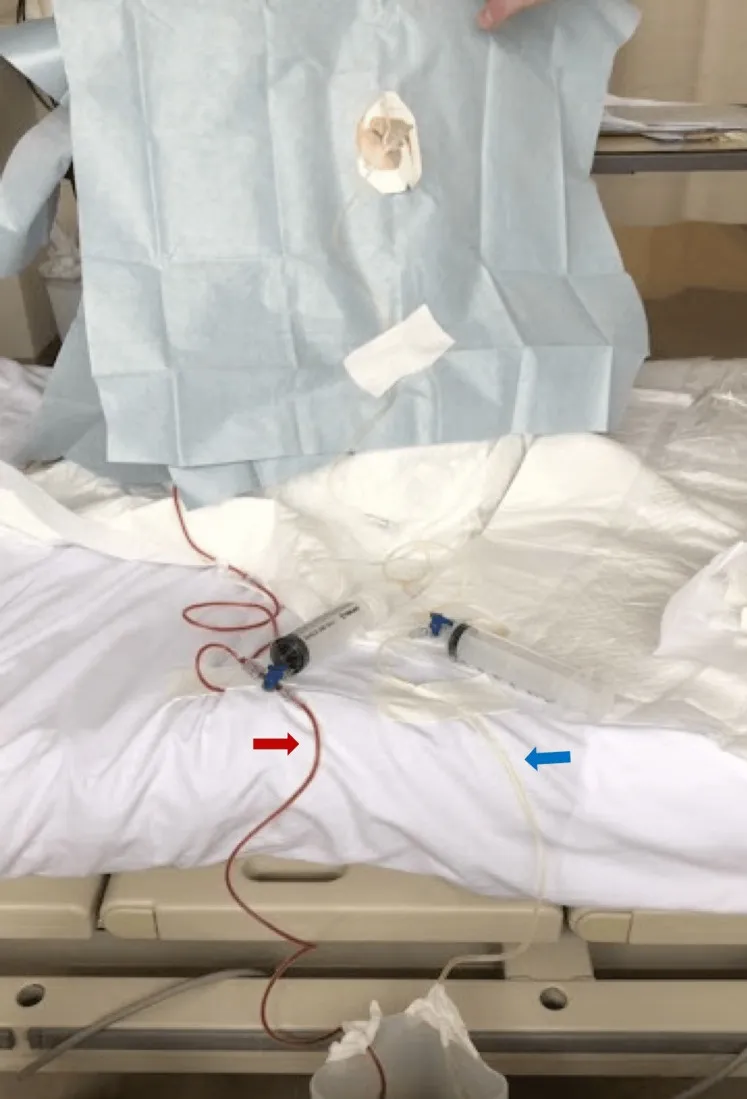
Bilateral pleural thoracentesis from the posterior view of the patient. The red arrow indicates the hemorrhagic pleural effusion in the left lung, and the blue arrow points to the exudate pleural effusion in the right lung.
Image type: radiology (x_ray)